Question: I am using AFOpenFlow to display images. Now i want to display same things in landscape mode. I want to display all images like this:
Anybody have an idea about this?
Thanks.
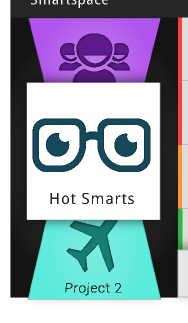
Answer: I suggest, you try <URL> of Nick Lockwood, it has the features you need, make it vertical, then add the images you wanted to put in it. And it can be in Landscape because I already have tried it.